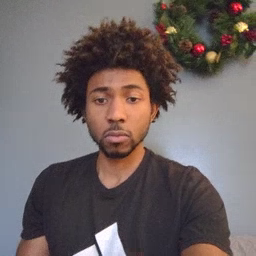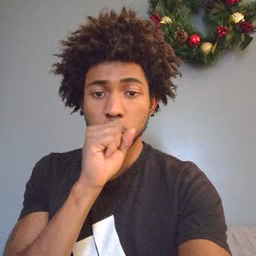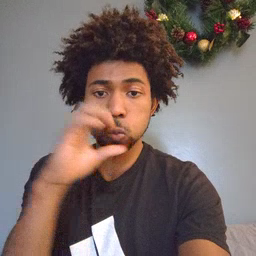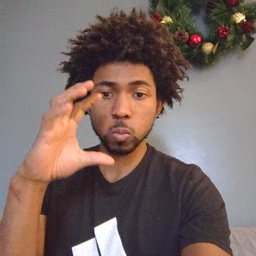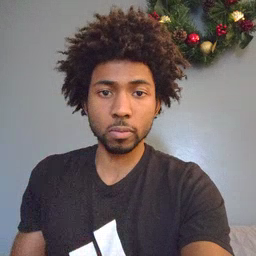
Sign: balloon